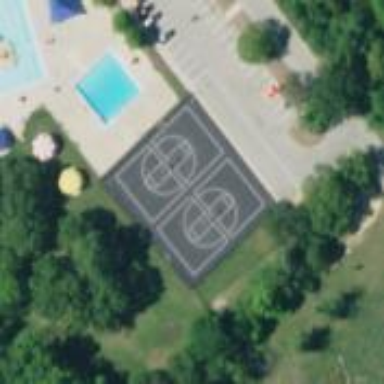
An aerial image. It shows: Basketball court on leisure land pitch.